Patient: sex M, age 30
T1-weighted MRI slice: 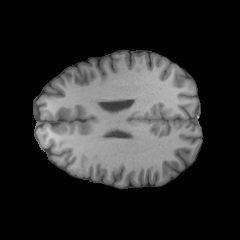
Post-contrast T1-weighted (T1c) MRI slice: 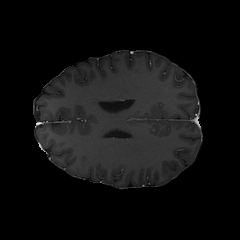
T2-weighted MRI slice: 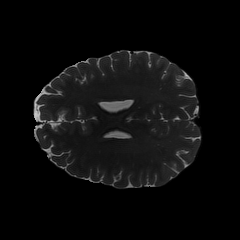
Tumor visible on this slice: no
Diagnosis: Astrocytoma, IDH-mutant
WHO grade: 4